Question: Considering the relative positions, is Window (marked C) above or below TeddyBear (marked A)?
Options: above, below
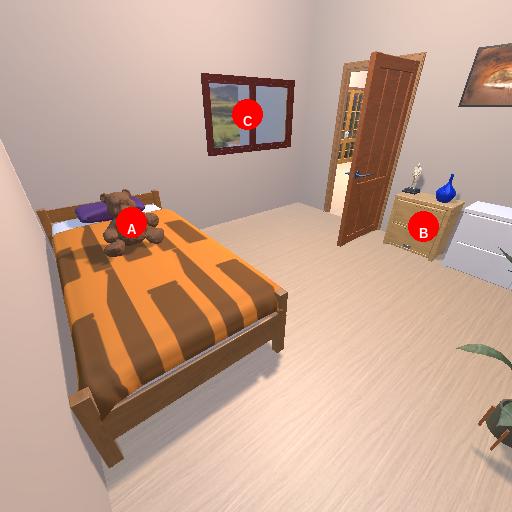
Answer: above